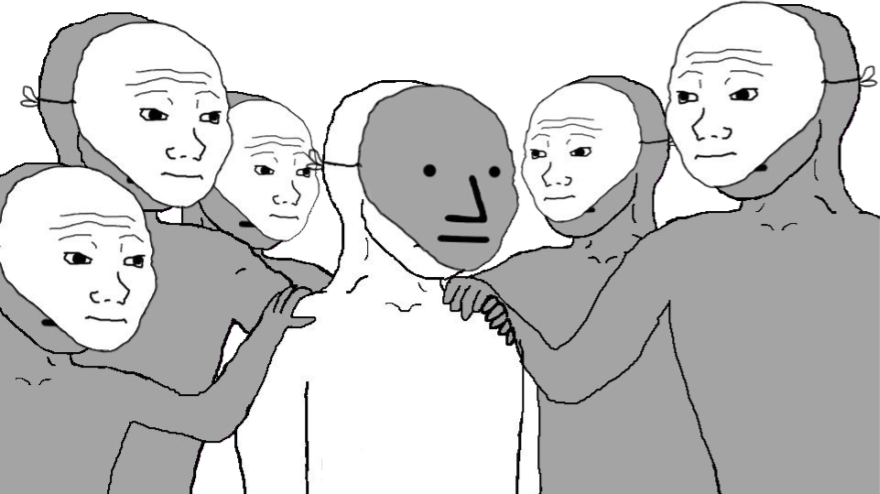
Label: 5_NPC